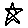
Label: star